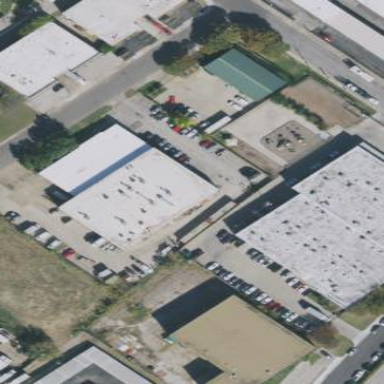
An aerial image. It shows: Warehouse building.